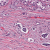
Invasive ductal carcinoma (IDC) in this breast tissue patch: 1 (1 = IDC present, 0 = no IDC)